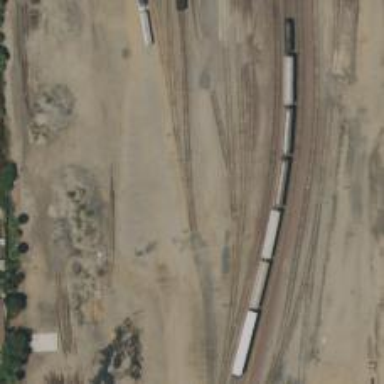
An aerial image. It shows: Railway yard.